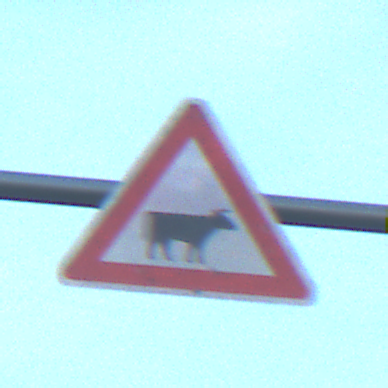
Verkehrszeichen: ViehtriebLinks
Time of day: SunriseSunset
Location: Outdoor (Nature)
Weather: PartlyCloudy
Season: NotSpecified
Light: Natural